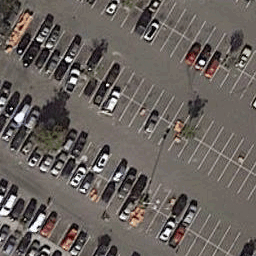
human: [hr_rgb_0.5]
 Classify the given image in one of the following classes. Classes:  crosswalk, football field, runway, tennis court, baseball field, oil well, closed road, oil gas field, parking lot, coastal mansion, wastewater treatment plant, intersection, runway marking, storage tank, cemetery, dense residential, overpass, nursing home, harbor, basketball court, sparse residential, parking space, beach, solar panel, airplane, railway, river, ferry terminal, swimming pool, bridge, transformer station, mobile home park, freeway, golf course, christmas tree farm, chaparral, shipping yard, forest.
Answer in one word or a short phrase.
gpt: parking lot